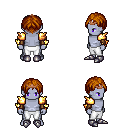
a pixel art fantasy rpg character, male body template, dark elf, purple skin, gold arm armor, white pants, brunette parted hairstyle, bronze tiara, cloth bracers, metal boots, four views (front, back, left, right), 2x2 character sprite sheet, small pixel art, hard edges, no anti-aliasing